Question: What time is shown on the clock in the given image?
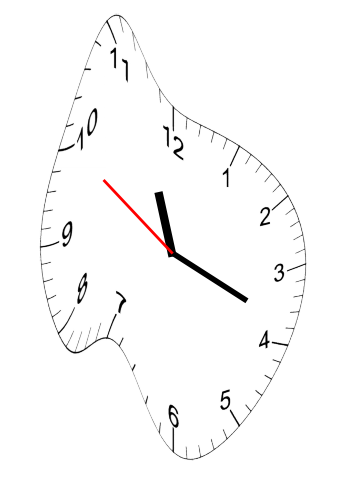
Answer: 11:18:50